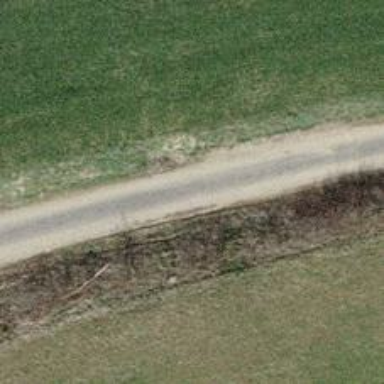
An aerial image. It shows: Well-maintained track road of grade 1.